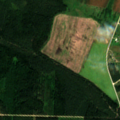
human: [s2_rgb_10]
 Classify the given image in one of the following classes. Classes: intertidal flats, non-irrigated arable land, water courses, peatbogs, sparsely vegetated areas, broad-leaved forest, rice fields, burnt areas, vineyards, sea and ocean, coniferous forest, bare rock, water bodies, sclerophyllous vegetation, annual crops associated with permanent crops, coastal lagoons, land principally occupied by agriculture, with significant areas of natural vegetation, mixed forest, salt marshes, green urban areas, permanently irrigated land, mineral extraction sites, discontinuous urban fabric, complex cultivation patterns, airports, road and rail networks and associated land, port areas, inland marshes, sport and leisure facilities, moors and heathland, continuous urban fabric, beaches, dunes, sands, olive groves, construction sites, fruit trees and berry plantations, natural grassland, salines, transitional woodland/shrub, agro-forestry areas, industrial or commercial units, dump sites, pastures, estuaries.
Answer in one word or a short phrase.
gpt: non-irrigated arable land, pastures, complex cultivation patterns, broad-leaved forest, coniferous forest, mixed forest, transitional woodland/shrub